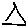
Label: triangle